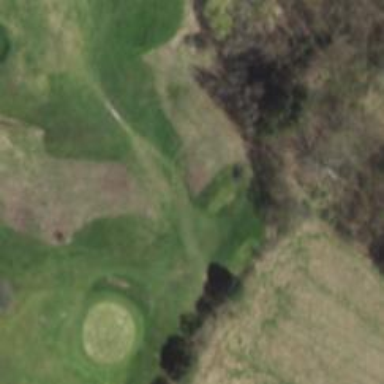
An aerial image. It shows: Golf tee.